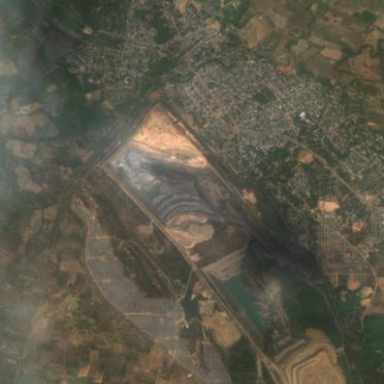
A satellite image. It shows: Quarry area.